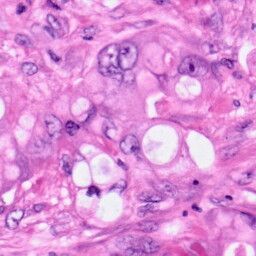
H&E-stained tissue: Pancreatic